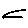
Label: line